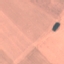
Land use / land cover class: AnnualCrop